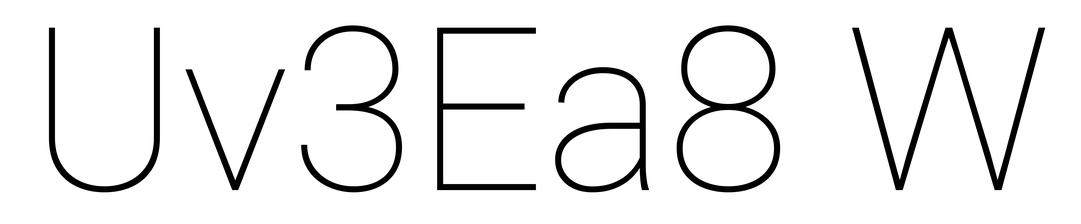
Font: Roboto_Thin